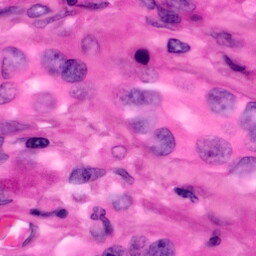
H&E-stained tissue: Pancreatic